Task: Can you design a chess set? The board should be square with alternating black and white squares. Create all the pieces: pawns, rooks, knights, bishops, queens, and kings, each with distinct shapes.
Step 2557:
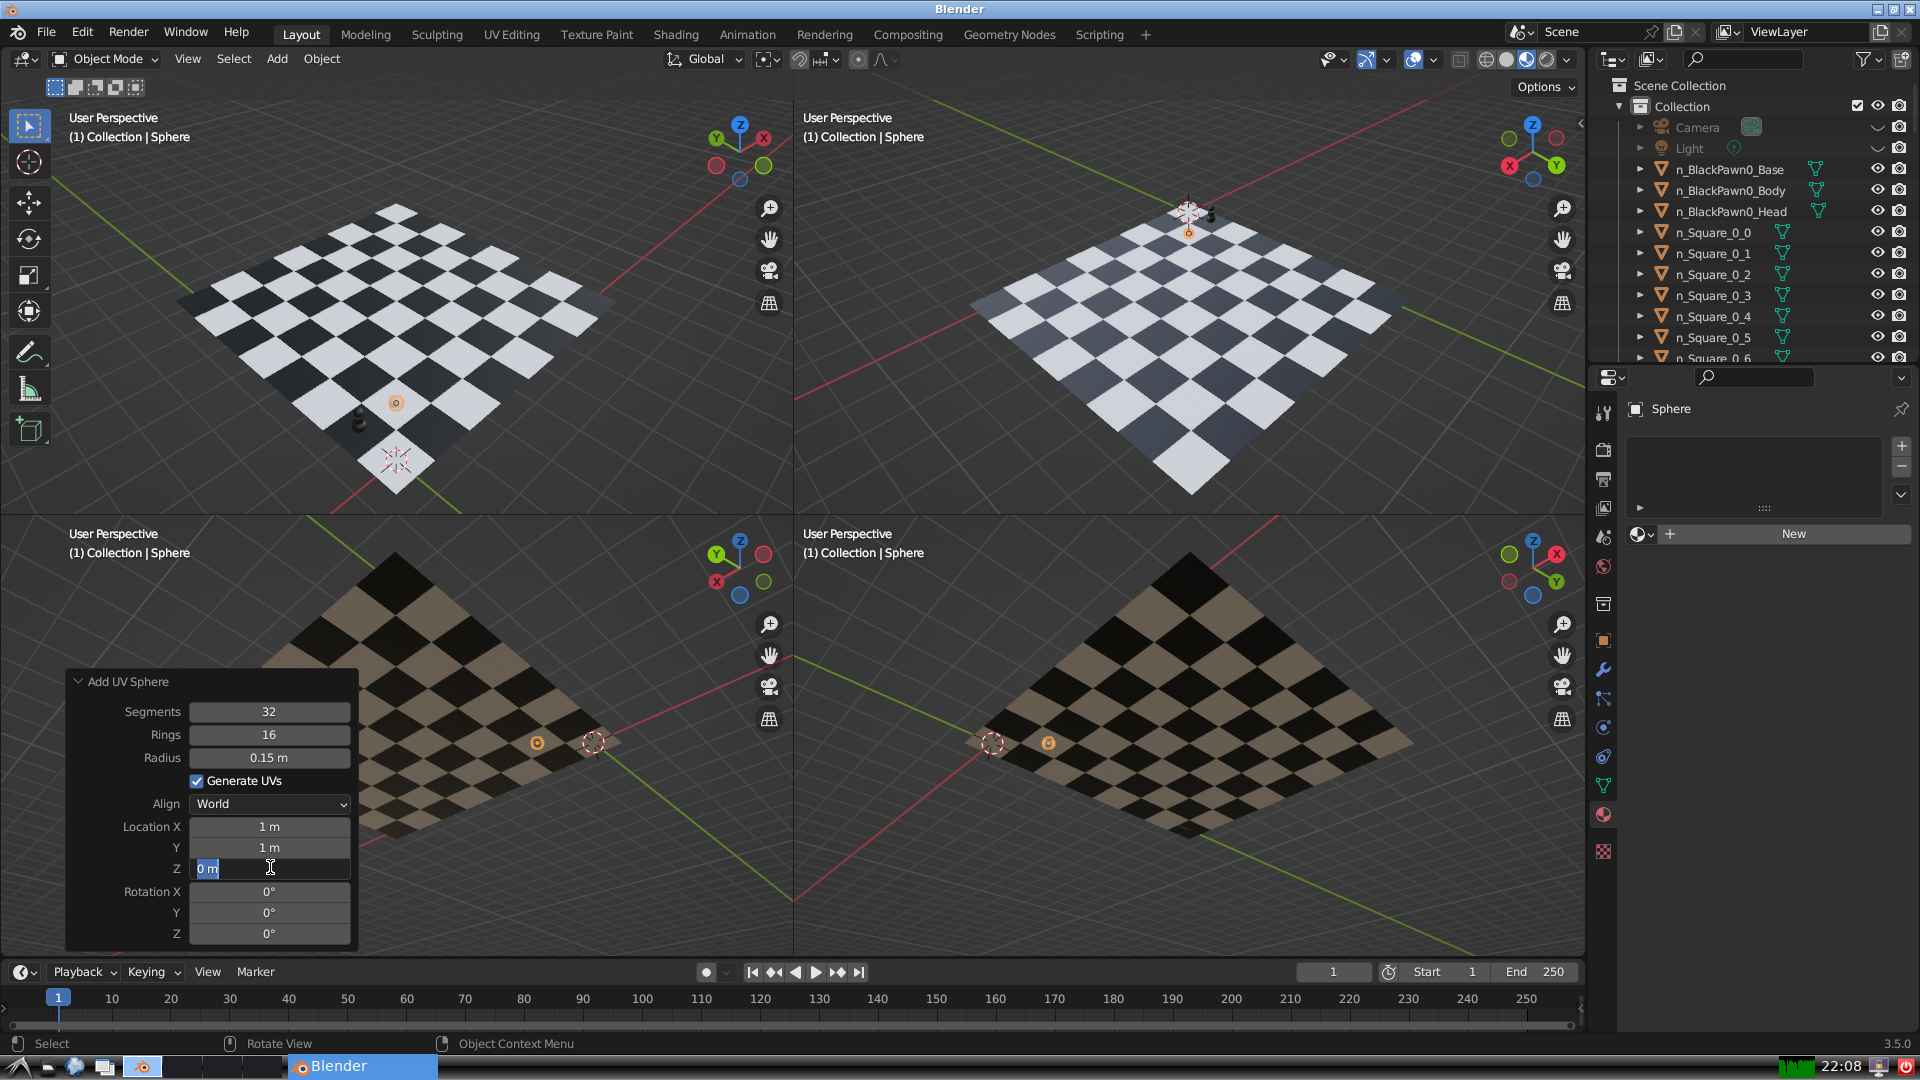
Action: input_text: 0.15